Field crop: maize
Growth stage: 2
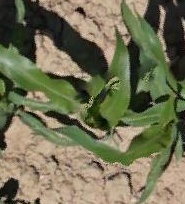
Species: maize